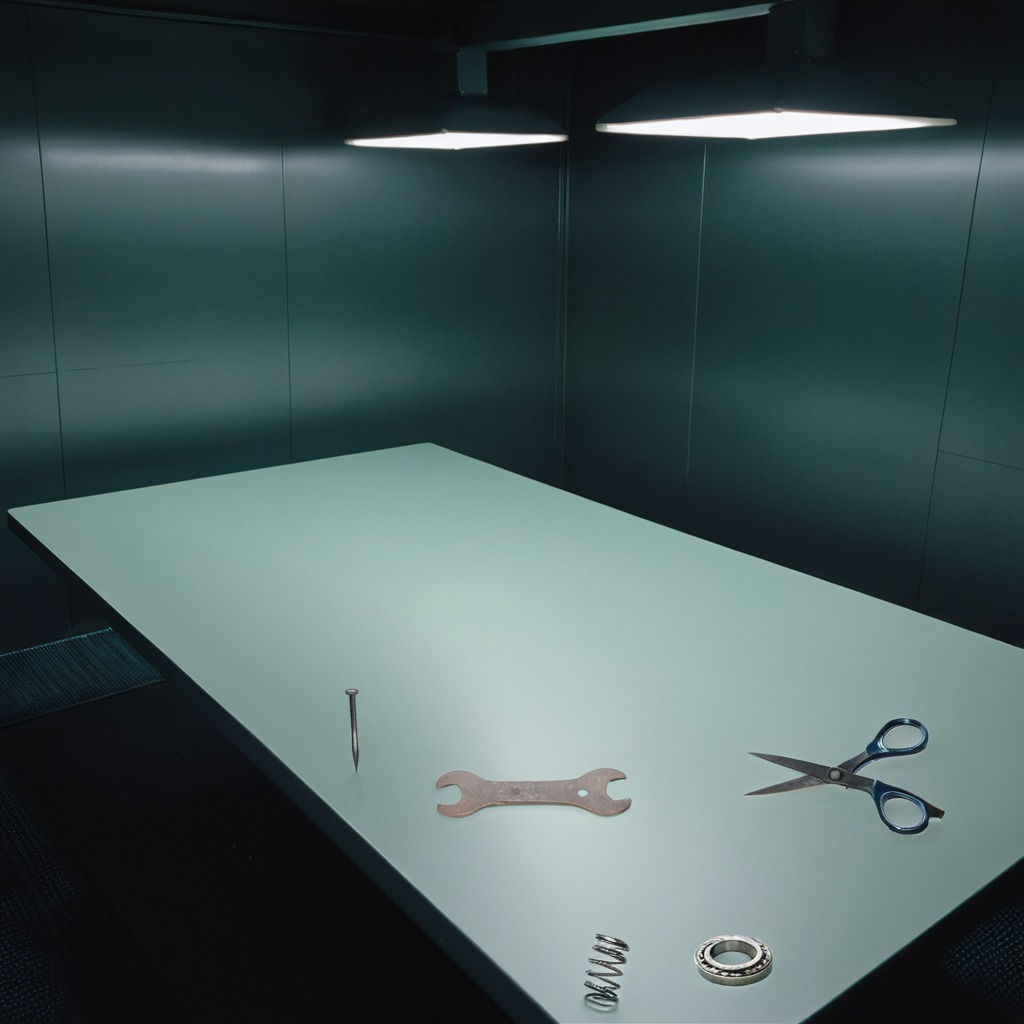
A ball bearing, a nail, a spring, scissors, and a wrench are lying on a clean empty table in a railway signal maintenance room.